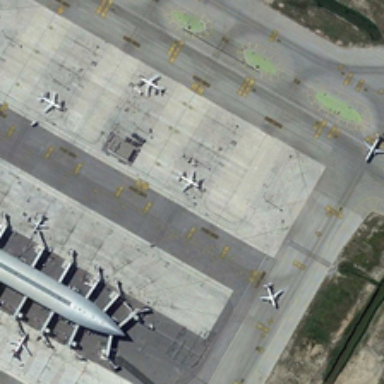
The airport has a lot of planes .